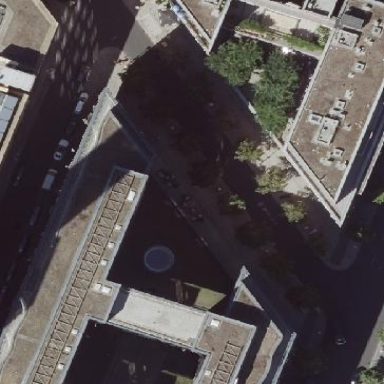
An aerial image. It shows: Office building.